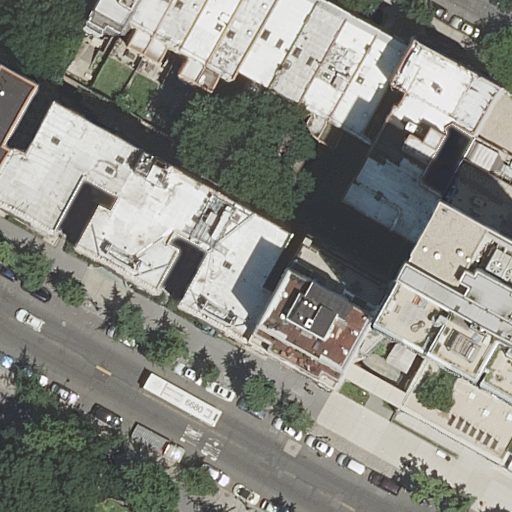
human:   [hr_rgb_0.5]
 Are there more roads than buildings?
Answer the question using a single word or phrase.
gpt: no

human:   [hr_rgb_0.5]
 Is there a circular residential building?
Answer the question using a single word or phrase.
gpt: no

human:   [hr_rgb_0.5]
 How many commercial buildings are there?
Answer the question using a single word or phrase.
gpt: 0

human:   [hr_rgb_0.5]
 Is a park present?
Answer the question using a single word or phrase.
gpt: yes

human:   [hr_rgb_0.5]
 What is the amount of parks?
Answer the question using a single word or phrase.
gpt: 1

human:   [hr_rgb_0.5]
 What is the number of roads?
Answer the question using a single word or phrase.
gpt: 2

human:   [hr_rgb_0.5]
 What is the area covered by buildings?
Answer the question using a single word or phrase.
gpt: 3189m2

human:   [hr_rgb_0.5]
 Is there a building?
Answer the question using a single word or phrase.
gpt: yes

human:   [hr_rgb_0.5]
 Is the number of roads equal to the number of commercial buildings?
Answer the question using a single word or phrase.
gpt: no

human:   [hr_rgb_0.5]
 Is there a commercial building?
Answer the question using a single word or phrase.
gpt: no

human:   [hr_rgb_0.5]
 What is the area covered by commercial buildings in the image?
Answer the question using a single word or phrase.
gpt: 0m2

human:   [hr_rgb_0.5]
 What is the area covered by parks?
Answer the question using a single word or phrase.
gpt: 3615m2

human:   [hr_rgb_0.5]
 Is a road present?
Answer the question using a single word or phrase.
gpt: yes

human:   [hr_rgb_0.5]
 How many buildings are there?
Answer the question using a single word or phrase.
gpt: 15

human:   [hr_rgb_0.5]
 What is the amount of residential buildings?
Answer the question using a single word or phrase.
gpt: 15

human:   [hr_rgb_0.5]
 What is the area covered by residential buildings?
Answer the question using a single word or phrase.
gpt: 3189m2

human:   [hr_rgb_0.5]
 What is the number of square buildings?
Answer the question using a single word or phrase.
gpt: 0

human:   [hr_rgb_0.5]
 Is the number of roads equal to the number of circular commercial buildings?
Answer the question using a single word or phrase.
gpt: no

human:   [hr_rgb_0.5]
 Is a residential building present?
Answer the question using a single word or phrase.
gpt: yes

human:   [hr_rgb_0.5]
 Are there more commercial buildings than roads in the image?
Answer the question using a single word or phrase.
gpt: no

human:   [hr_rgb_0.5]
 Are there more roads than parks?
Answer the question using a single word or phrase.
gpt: yes

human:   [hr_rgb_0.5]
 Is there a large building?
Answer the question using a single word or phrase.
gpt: yes

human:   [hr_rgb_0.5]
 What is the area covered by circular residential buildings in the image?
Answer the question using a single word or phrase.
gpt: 0m2

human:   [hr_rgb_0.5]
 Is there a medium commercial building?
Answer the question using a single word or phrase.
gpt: no

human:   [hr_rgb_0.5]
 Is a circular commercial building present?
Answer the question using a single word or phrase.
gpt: no

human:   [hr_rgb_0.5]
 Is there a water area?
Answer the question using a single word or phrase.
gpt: no

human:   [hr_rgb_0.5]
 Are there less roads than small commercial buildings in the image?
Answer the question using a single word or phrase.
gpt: no

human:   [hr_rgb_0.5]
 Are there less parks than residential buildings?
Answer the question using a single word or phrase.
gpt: yes

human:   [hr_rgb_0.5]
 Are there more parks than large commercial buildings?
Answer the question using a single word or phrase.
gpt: yes

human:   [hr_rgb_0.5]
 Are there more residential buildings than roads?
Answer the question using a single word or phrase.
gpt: yes

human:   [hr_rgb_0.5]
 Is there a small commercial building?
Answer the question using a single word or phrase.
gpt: no

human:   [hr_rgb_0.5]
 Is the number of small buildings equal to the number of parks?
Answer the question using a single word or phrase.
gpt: no

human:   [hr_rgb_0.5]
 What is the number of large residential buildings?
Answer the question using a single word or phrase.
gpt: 2

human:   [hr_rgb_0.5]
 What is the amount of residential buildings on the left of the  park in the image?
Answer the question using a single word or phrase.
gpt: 0

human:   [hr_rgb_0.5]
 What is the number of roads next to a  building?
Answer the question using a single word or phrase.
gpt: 2

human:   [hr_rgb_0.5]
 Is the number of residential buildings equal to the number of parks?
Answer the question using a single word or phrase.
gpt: no

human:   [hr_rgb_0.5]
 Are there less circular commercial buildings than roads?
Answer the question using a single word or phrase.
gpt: yes

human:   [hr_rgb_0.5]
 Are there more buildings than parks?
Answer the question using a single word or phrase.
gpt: yes

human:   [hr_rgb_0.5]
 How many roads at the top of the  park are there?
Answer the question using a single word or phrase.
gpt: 0

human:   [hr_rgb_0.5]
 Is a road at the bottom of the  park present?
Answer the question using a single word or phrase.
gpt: yes

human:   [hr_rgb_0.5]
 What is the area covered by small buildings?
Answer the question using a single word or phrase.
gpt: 269m2

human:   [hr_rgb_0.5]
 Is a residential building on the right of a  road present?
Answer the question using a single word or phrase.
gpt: yes

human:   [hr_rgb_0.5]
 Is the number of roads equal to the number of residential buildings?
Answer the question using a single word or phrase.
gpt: no

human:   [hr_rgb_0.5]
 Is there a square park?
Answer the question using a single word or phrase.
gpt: no

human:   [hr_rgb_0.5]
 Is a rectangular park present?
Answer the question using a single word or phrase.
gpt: yes

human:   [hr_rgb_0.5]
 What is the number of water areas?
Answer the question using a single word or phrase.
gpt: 0

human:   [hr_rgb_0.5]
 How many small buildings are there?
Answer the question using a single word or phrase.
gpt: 7

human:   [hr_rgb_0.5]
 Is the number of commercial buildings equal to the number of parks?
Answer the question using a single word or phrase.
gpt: no

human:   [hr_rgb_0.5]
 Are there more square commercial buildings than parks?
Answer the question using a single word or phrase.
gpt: no

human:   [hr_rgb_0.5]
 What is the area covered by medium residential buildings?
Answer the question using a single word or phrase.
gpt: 1174m2

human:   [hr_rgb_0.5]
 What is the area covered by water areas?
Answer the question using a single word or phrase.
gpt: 0m2

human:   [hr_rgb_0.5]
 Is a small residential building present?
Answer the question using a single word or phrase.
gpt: yes

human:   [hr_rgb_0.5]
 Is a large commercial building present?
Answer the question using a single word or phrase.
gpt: no

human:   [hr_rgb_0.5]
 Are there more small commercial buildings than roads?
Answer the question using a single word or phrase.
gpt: no

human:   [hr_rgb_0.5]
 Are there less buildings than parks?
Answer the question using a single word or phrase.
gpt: no

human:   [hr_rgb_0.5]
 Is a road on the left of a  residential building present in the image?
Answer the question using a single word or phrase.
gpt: yes

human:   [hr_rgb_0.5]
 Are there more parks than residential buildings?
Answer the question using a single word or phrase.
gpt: no

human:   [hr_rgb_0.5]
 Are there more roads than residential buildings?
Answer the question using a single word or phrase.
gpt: no

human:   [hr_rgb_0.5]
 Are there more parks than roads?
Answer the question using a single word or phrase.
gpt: no

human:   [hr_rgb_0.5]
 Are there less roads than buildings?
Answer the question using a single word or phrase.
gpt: yes

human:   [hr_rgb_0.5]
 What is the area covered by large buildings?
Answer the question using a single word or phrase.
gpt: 1744m2

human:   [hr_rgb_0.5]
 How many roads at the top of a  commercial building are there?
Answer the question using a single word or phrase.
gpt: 0

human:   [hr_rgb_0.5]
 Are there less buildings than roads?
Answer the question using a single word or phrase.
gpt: no

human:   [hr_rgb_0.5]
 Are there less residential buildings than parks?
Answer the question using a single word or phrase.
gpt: no